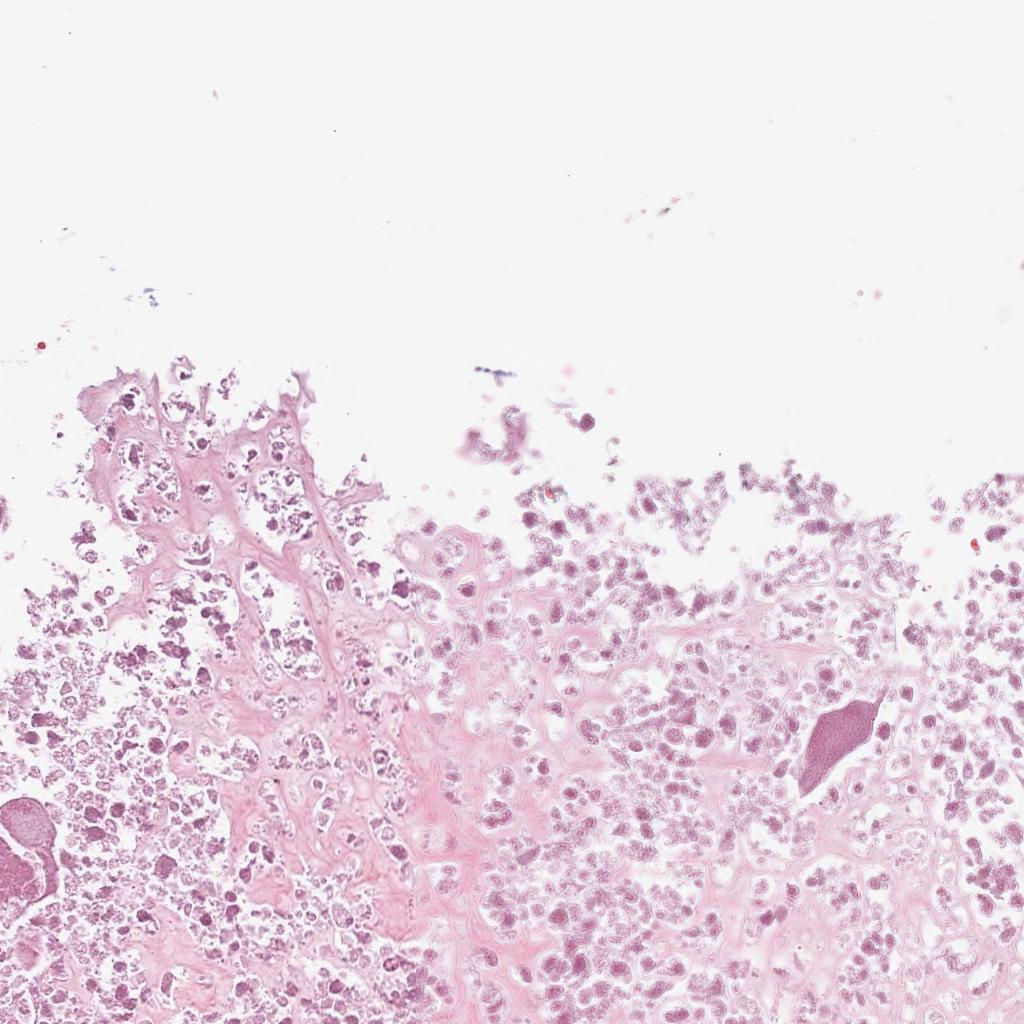
Label: Non-Viable-Tumor